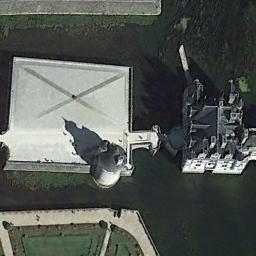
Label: palace